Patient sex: M
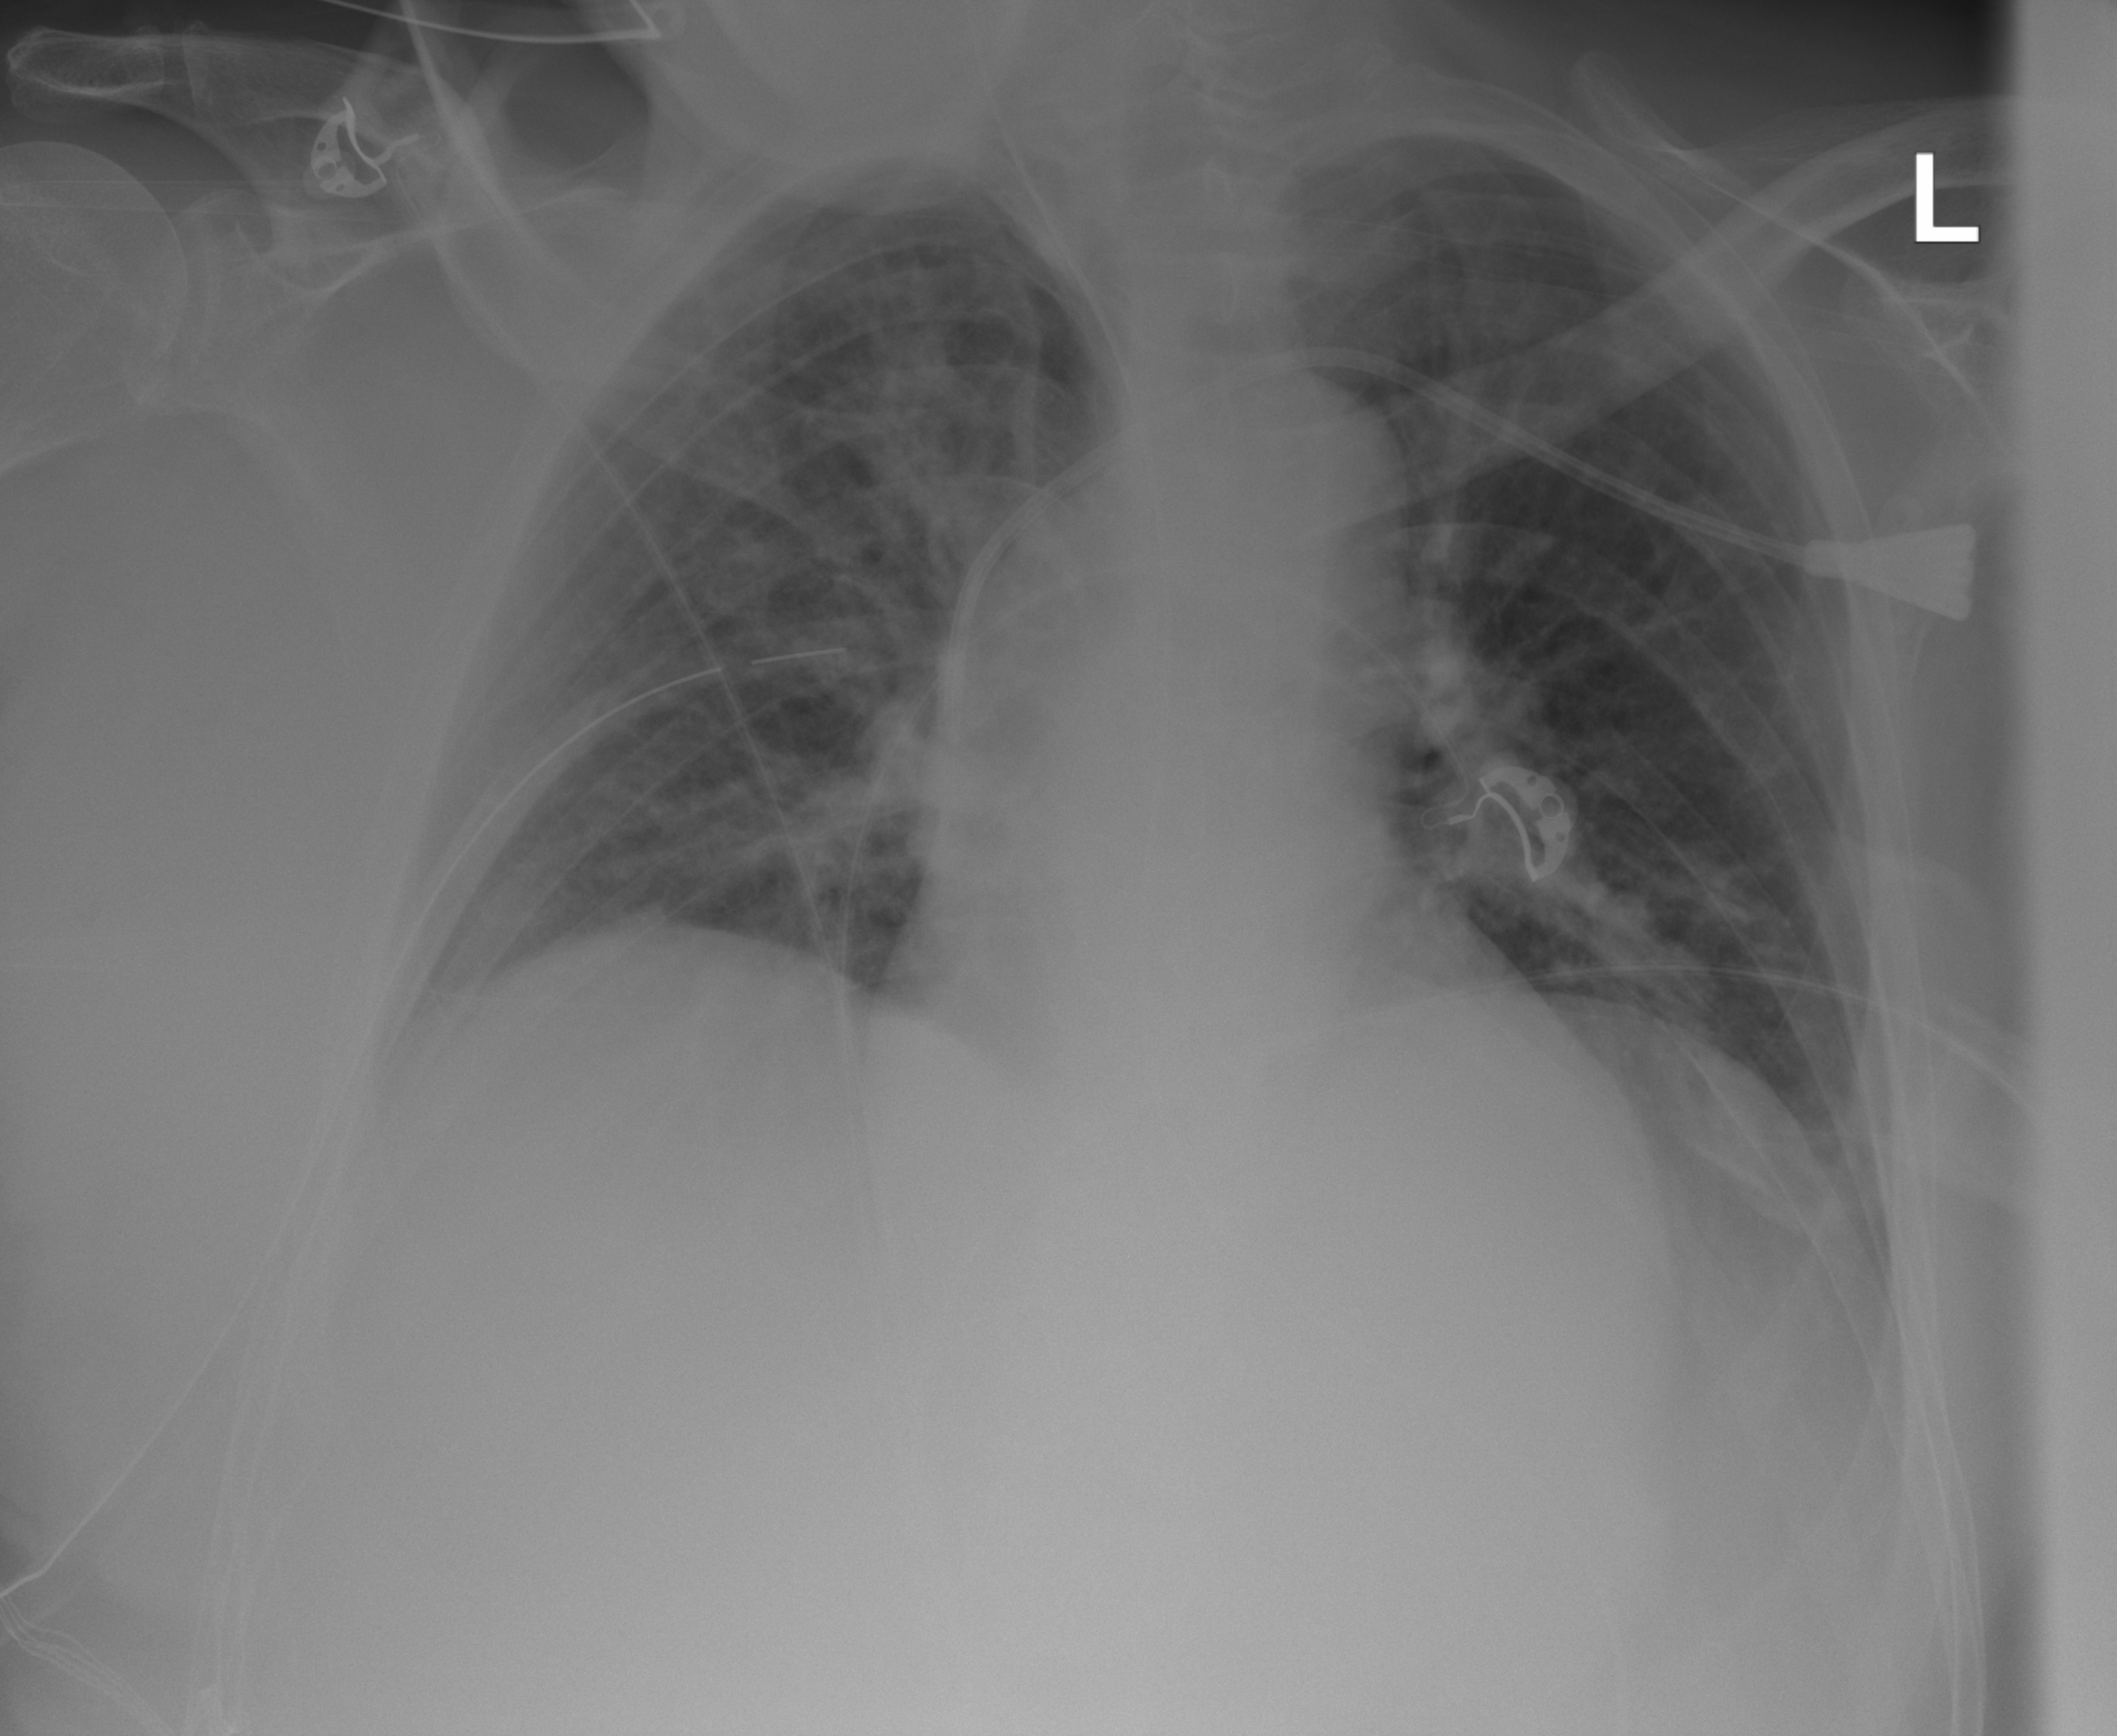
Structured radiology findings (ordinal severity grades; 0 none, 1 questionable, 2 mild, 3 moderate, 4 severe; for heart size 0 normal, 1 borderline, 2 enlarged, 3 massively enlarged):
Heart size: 0
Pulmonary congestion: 2
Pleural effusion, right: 0
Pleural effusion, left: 1
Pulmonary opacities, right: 2
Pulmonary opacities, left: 0
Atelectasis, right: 0
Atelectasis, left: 0